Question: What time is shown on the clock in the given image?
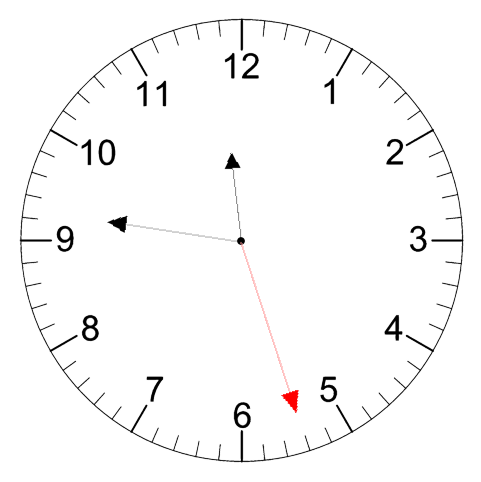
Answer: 11:46:27